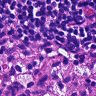
Metastatic tissue present: no